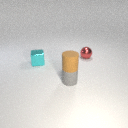
small cyan metal cube to the left of small gray rubber cylinder